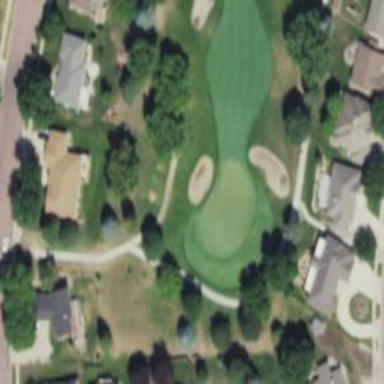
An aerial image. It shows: View of golf hole.